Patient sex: F
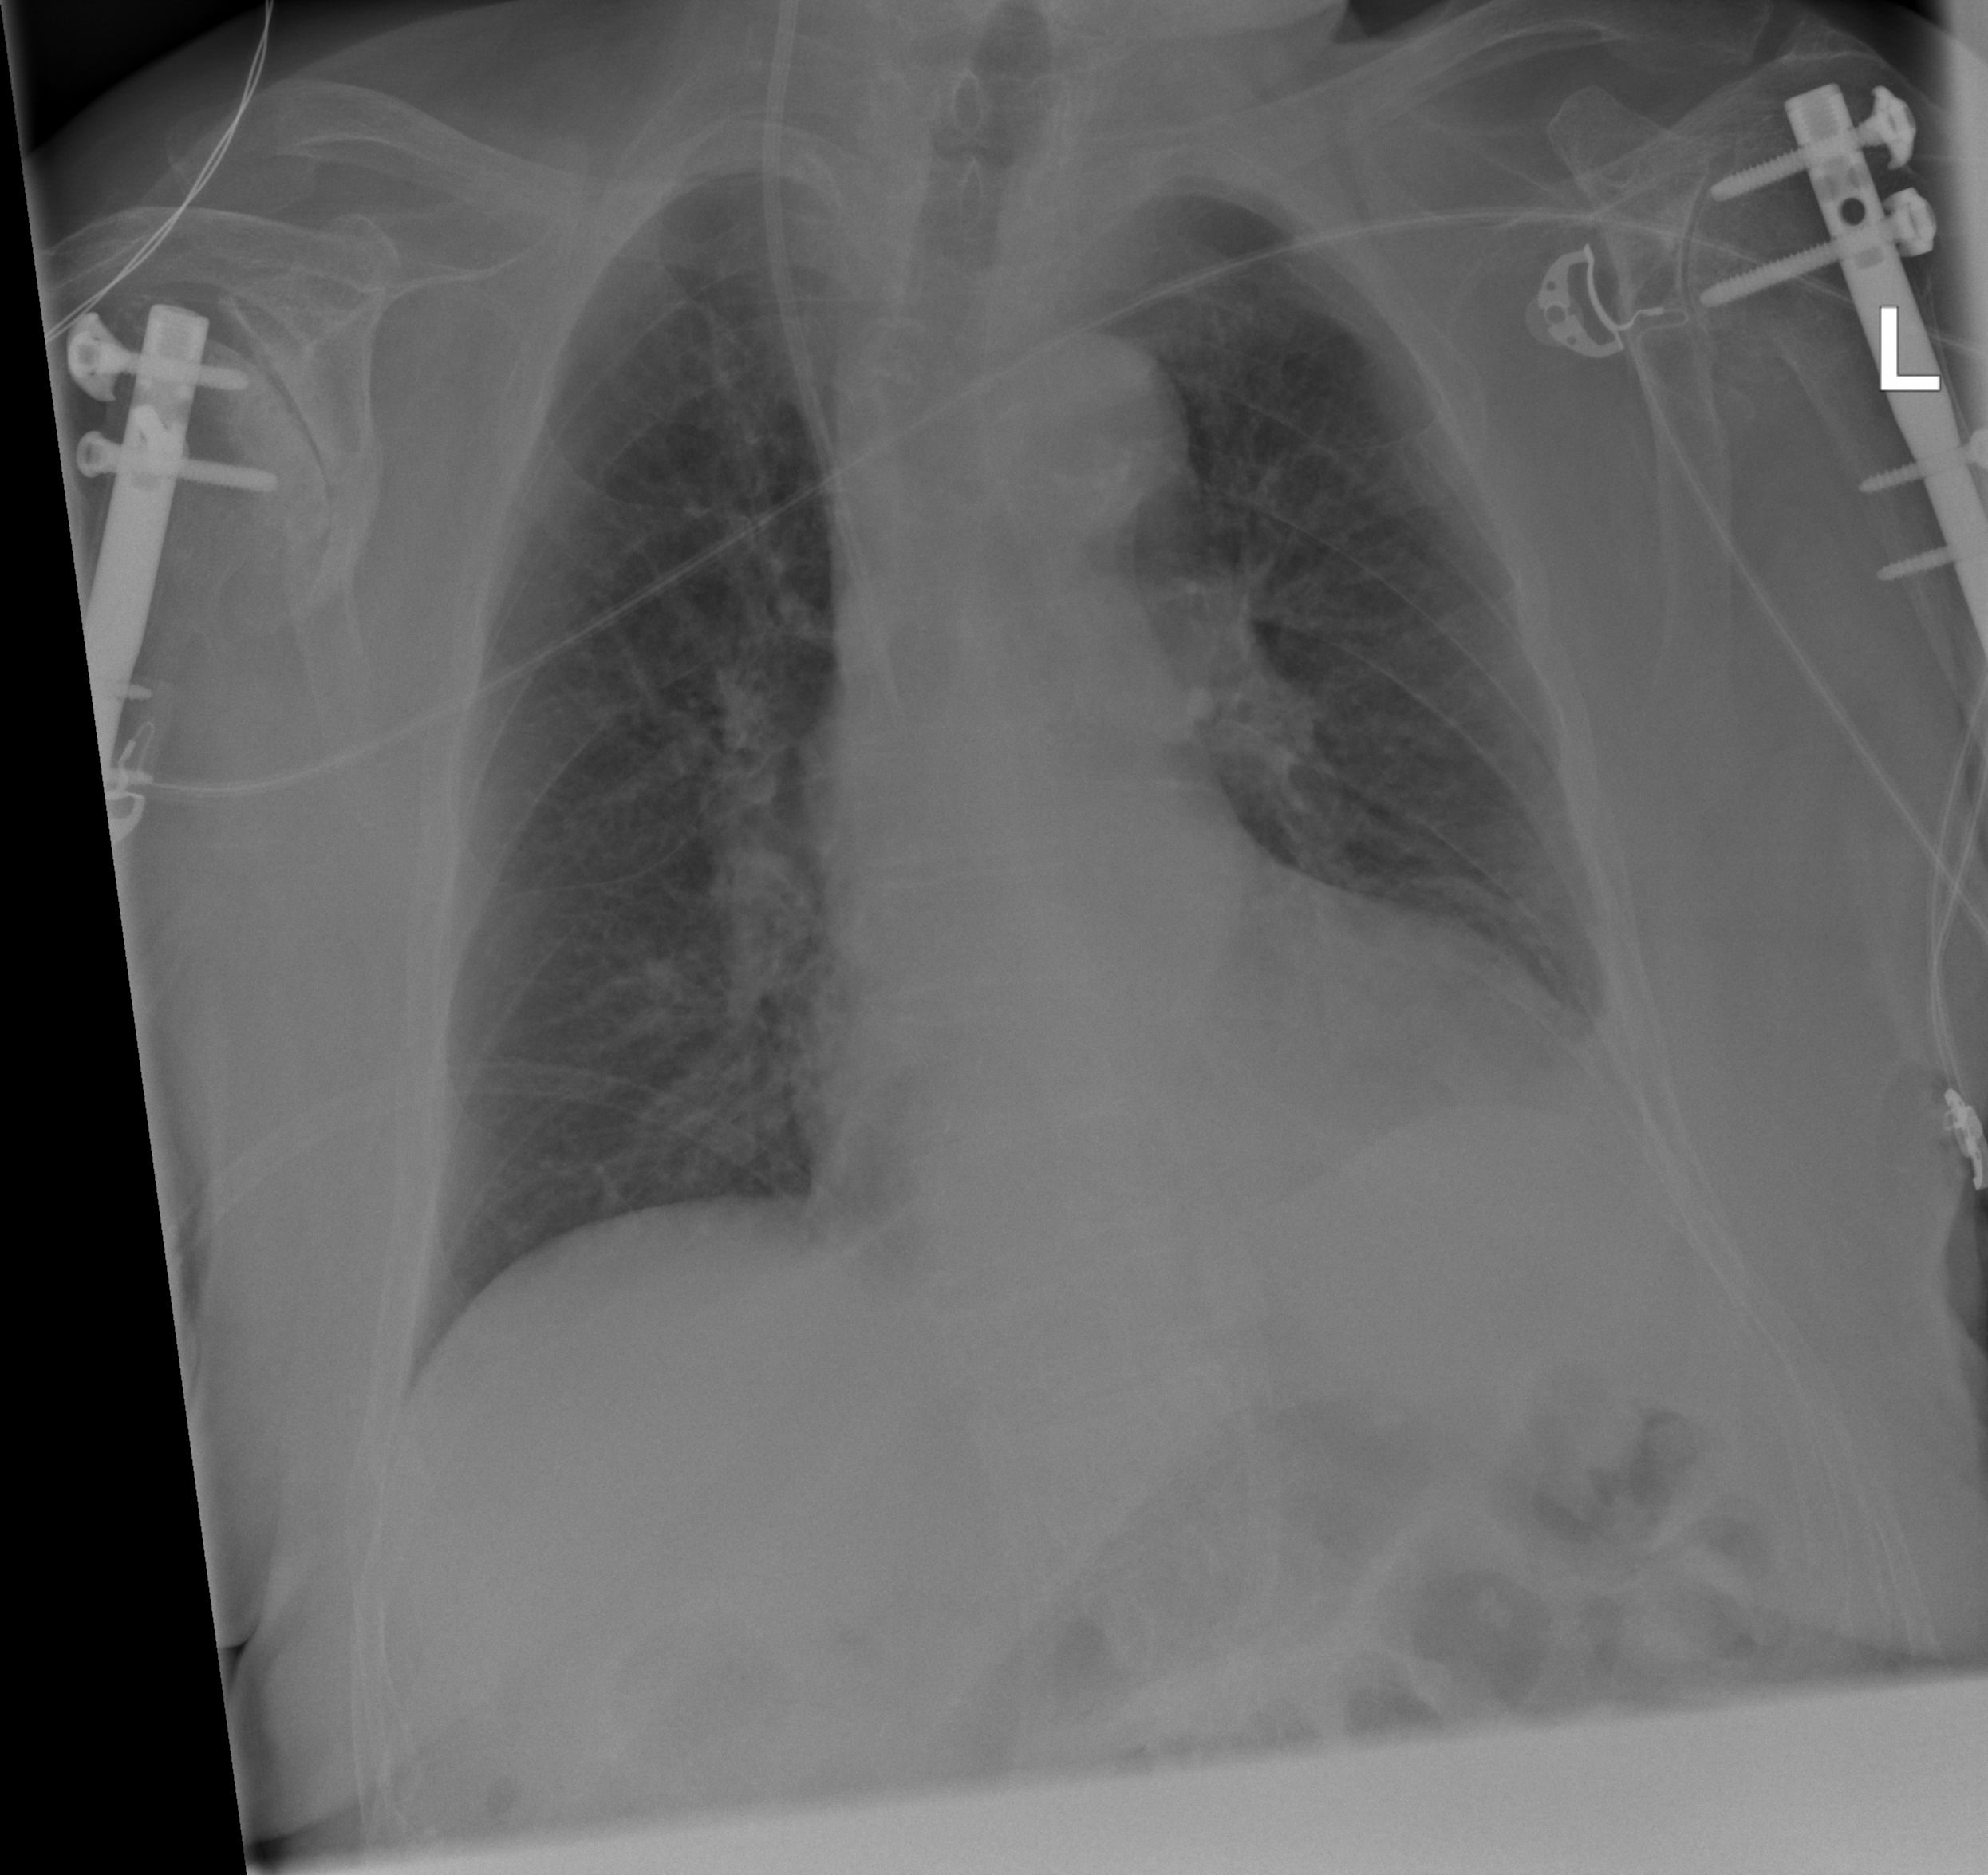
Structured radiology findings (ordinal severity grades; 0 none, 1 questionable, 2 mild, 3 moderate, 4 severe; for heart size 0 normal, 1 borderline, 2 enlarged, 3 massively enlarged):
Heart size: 2
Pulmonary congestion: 1
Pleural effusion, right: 0
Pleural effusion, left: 2
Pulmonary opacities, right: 0
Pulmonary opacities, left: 0
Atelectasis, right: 0
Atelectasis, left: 2